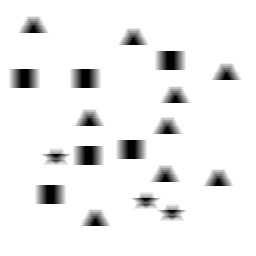
Squares: 6
Triangles: 9
Stars: 3
Total shapes: 18